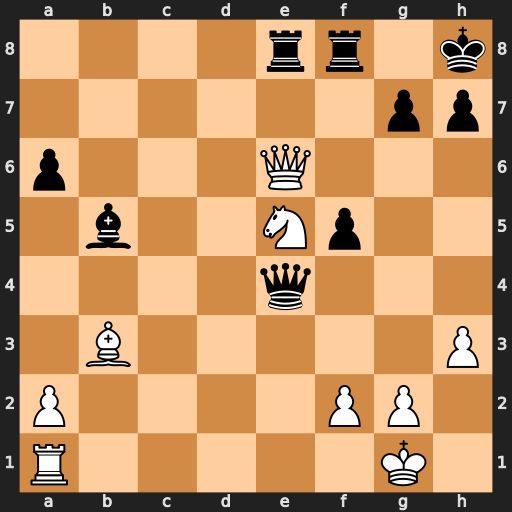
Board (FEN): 4rr1k/6pp/p3Q3/1b2Np2/4q3/1B5P/P4PP1/R5K1
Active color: w
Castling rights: -
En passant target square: -
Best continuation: Qg8+ Rxg8 Nf7#